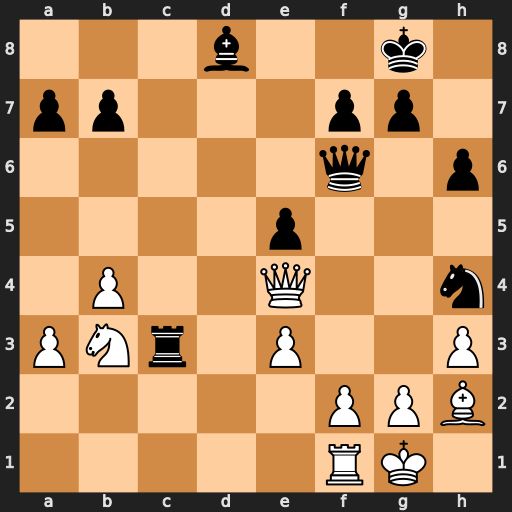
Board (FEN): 3b2k1/pp3pp1/5q1p/4p3/1P2Q2n/PNr1P2P/5PPB/5RK1
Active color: w
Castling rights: -
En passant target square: -
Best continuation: Bxe5 Qe7 Nc5 Rxc5 bxc5